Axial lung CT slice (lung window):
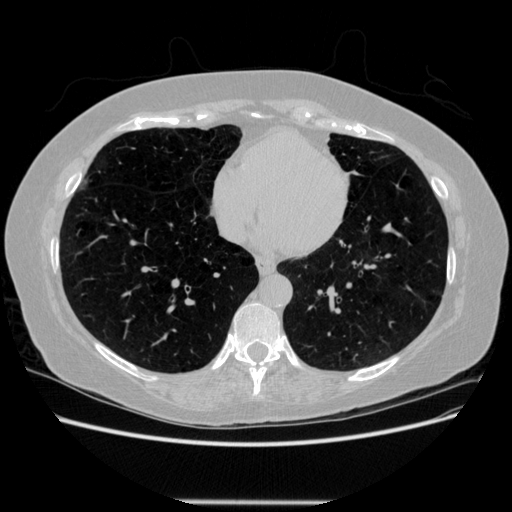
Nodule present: no